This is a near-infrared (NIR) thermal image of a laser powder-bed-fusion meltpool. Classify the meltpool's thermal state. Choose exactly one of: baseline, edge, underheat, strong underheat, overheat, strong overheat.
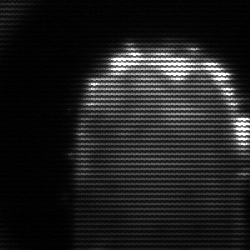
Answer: baseline